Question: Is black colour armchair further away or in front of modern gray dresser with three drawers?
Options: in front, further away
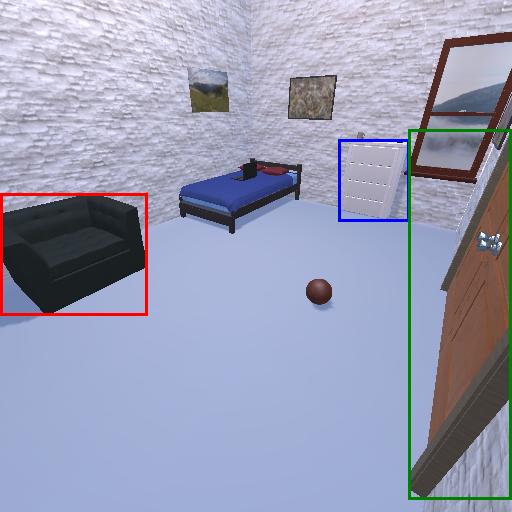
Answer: in front